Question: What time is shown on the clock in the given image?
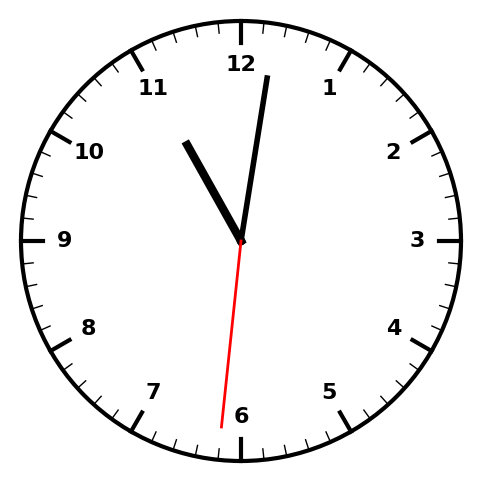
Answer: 11:01:31